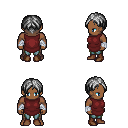
a pixel art fantasy rpg character, male body template, human, dark skin, maroon tunic, teal pants, gray parted hairstyle, white cloth bandages, brown shoes, four views (front, back, left, right), 2x2 character sprite sheet, small pixel art, hard edges, no anti-aliasing